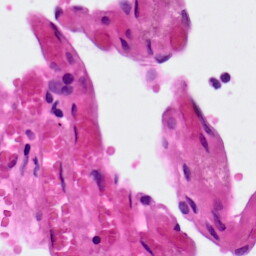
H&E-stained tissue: Lung